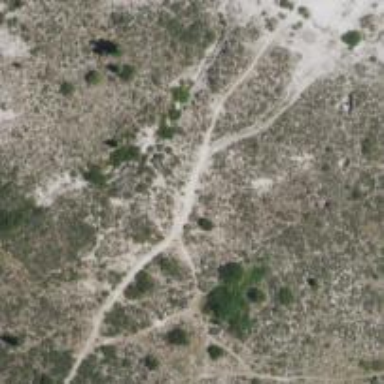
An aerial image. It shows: Path.